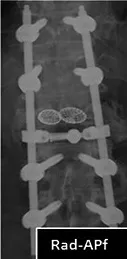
Imaging evolution of the clinical case in anteroposterior view radiography and coronal and axial CT sections: Rad-APi:initial radiograph in anteroposterior view, showing T12 and L1 vertebral body flattening and extensive bone destruction (arrow) at T12; Cor-I:initial coronal view of CT, showing acute T12 fracture and old L1 fracture. Also note the development of lateral osteophytes that help to stabilize the vertebral body to the adjacent ones; Rad-APf:Final radiograph in anteroposterior view at 2 years after surgery, showing T12 stents, adjacent pedicle screws, rods and crosslink; Ax-I:Initial axial view of CT, showing acute T12 fracture.
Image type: radiology (ct)